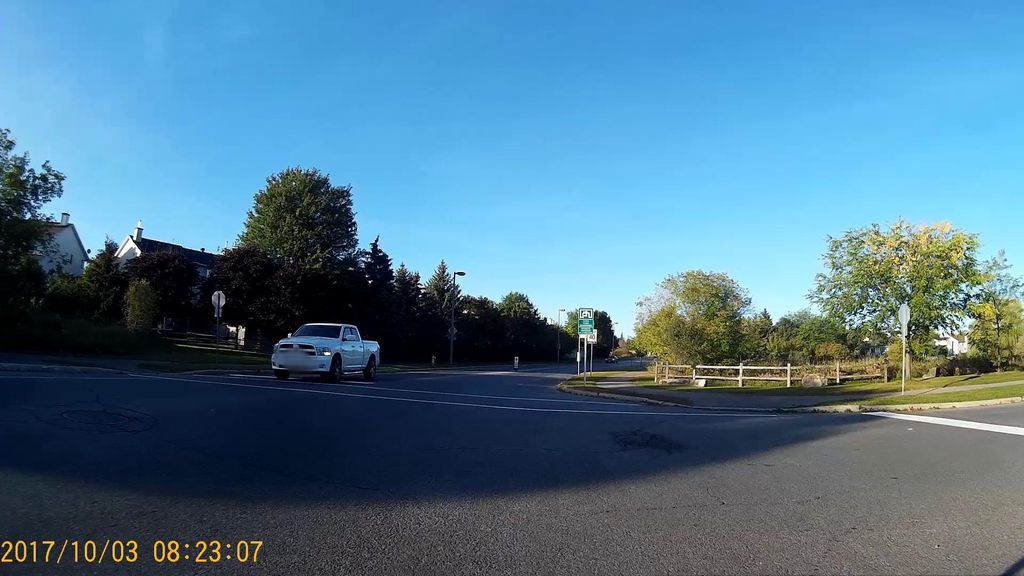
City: ottawa-gatineau